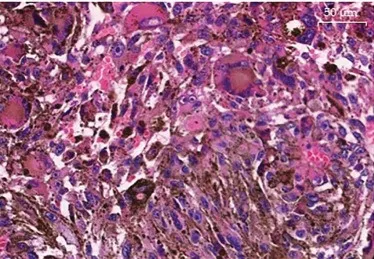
Pathology findings. Pre-treatment histology showing the presence of atypical neoplastic clones at high cellularity in the same sample:. Field with melanocytic clone of cells rich in cytoplasmatic melanic pigment.
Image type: pathology (immunostaining)